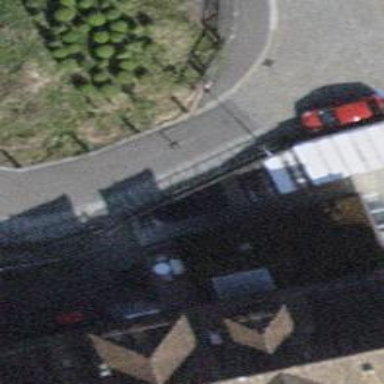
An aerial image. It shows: View of roof of building.